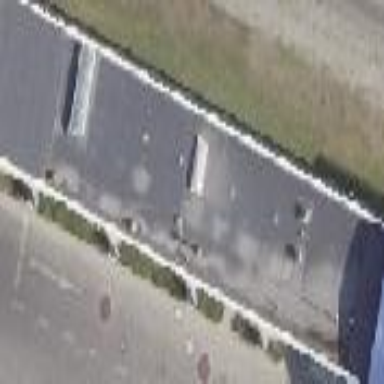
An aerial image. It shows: Commercial building housing car wash facility.